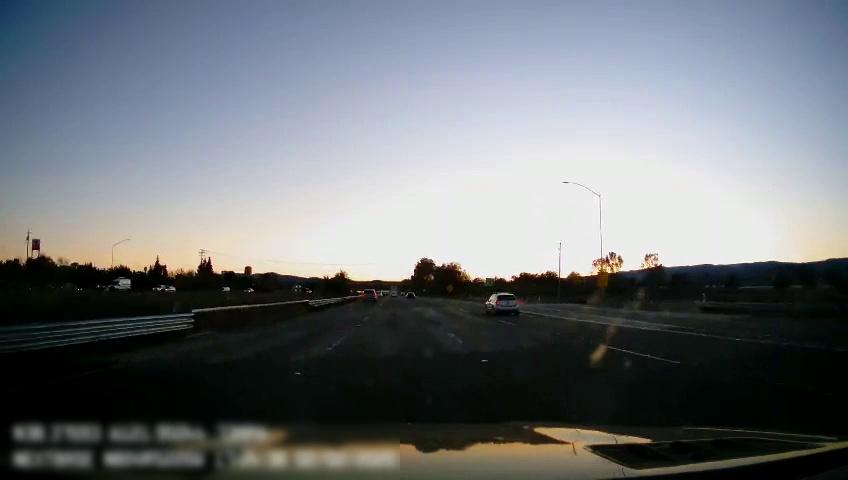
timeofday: Dusk/Dawn/Twilight
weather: Cloudy
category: Drivable Space
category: Vehicles | Truck
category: Vehicles | Car
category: Vehicles | Car
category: Vehicles | Car
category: Vehicles | Car
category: Vehicles | SUV
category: Vehicles | Car
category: Vehicles | SUV
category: Lanes | Alternate Lane
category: Lanes | Current Lane
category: Lanes | Current Lane
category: Lanes | Alternate Lane
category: Lanes | Alternate Lane
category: Lanes | Alternate Lane
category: Traffic | Signs